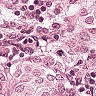
Metastatic tissue present: yes